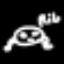
Label: frog